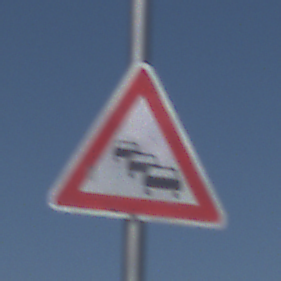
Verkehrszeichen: Stau
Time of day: Midday
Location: Outdoor (Nature)
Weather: Clear
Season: NotSpecified
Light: Natural